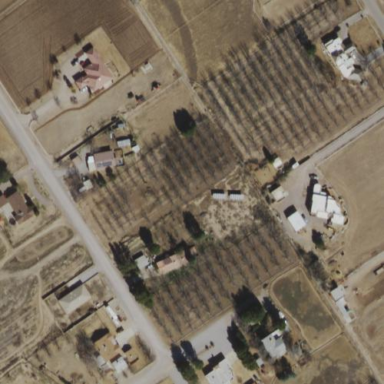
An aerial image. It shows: Orchard.